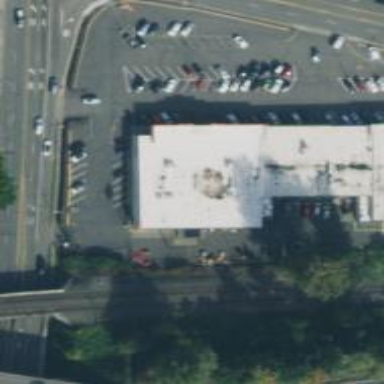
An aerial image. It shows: Supermarket.